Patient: sex F, age 60
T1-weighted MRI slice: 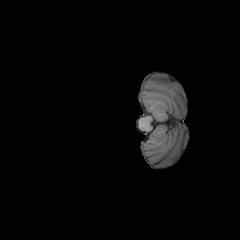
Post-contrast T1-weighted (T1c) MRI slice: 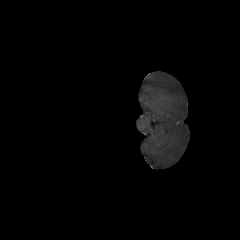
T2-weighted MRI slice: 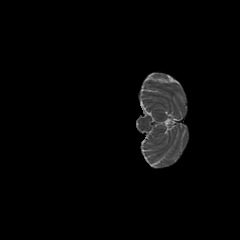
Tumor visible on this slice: no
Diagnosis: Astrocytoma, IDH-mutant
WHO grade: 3